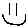
Label: smiley face